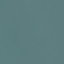
Land use / land cover class: SeaLake